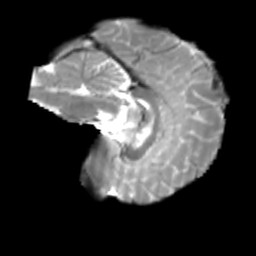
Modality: T2w
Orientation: sagittal
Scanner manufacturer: siemens
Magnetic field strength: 3 T
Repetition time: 4 s
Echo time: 0.0594 s